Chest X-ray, AP view. Patient: 36 years old, sex F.
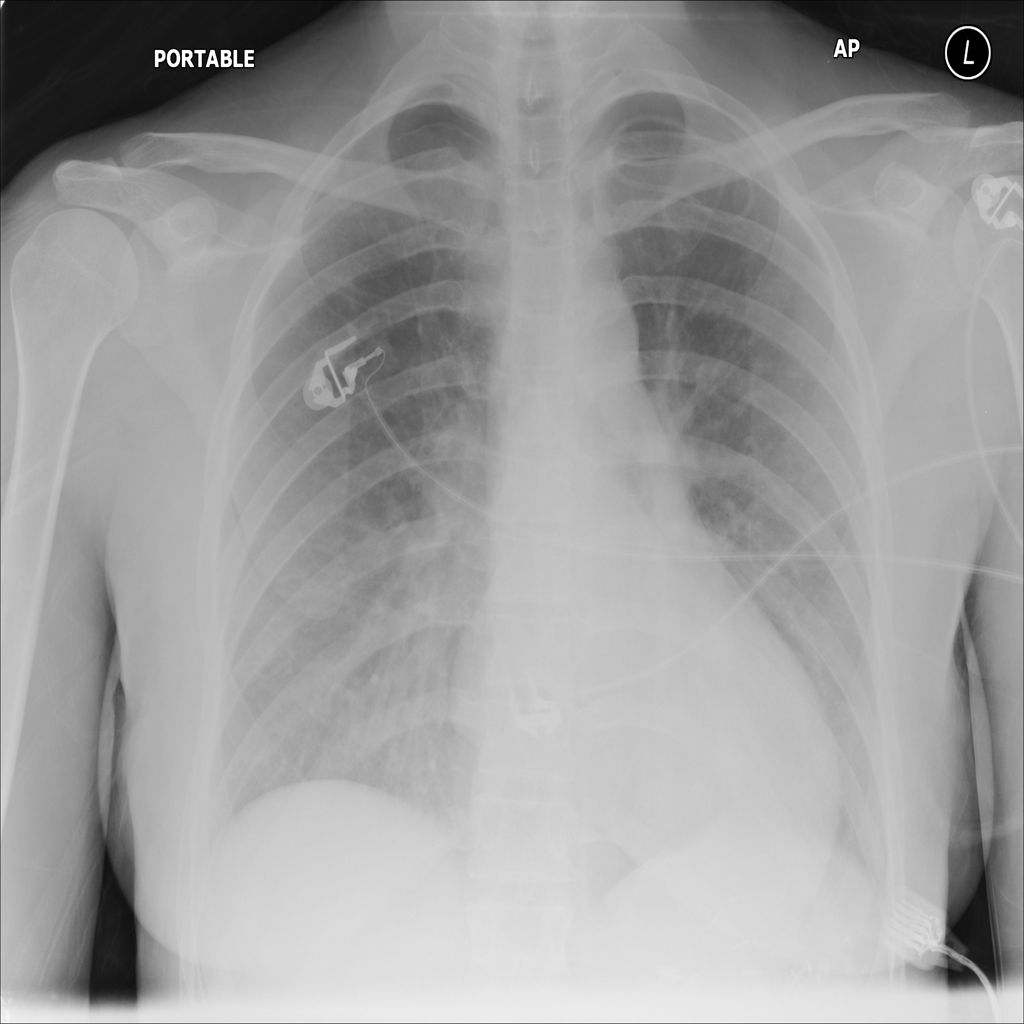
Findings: Pneumothorax